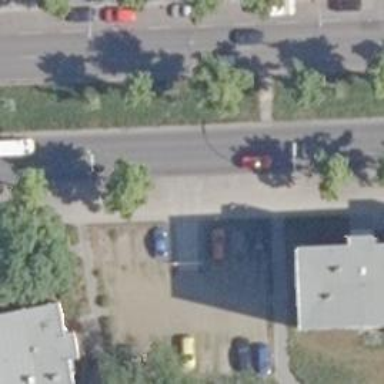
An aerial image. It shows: Secondary road with asphalt surface. There is cycle track on the right side.